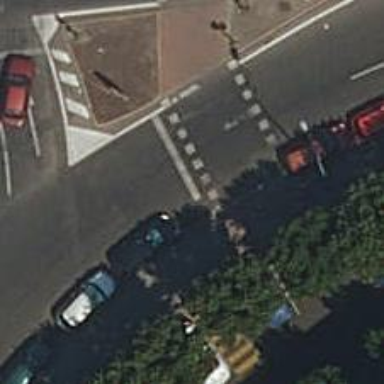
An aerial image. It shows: Road with traffic signals.